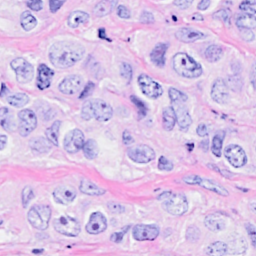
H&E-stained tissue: Breast